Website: walmart
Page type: payment
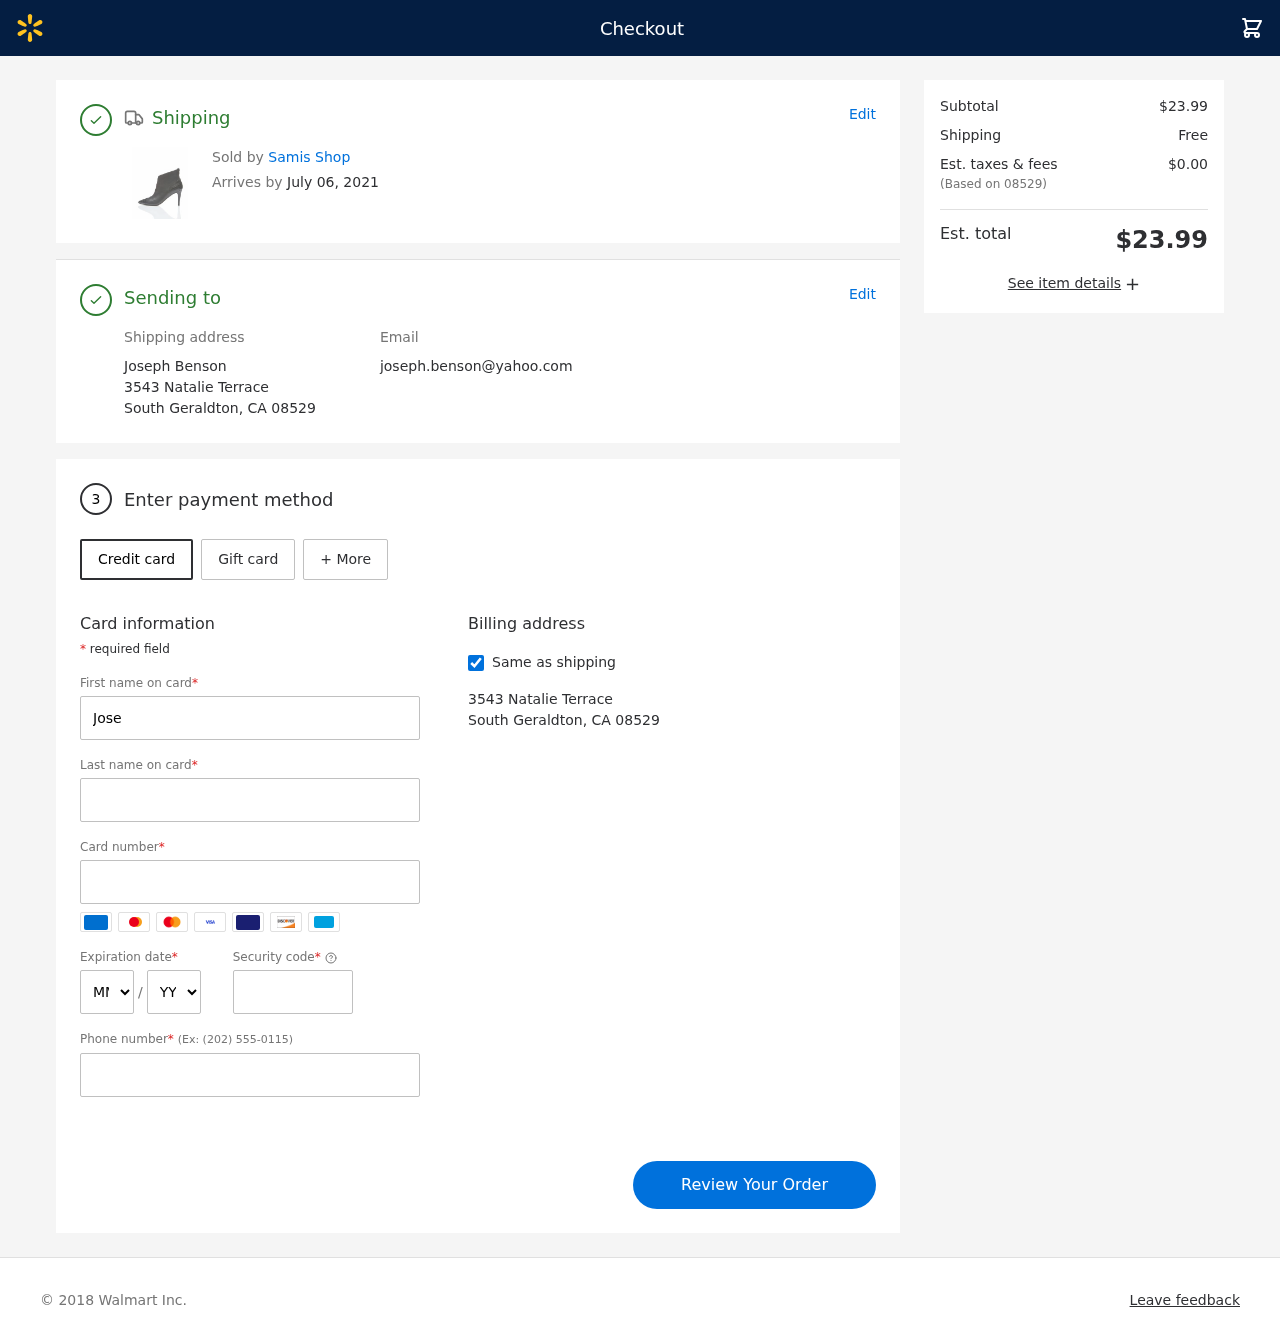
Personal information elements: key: PII_CARD_CVV
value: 484
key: PII_CARD_EXPIRY_MONTH
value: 05
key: PII_CARD_EXPIRY_YEAR
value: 29
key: PII_CARD_NUMBER
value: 2594 2328 9183 7640
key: PII_CITY_STATE_ZIP
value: South Geraldton, CA 08529
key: PII_EMAIL
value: joseph.benson@yahoo.com
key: PII_FIRSTNAME
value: Joseph
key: PII_FULLNAME
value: Joseph Benson
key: PII_LASTNAME
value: Benson
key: PII_PHONE
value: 7544247927
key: PII_POSTCODE
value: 08529
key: PII_STREET
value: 3543 Natalie Terrace
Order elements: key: ORDER_DELIVERY_DATE
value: July 06, 2021
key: ORDER_SUBTOTAL
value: $23.99
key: ORDER_SHIPPING_COST
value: Free
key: ORDER_TAX
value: $0.00
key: ORDER_TOTAL
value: $23.99